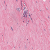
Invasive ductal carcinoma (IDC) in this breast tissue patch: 0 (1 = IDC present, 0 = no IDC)